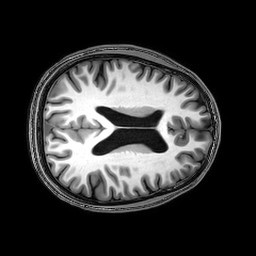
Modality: T1w
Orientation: axial
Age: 24
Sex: male
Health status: healthy
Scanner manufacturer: philips
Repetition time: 0.008288 s
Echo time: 0.00383 s